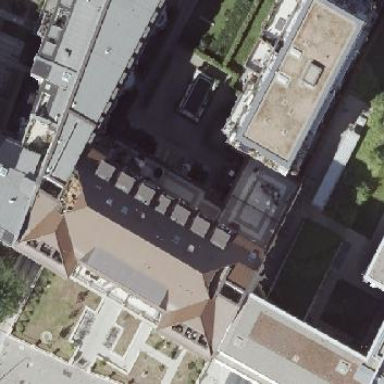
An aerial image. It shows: Dormitory building.